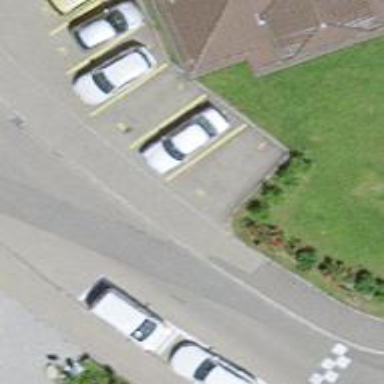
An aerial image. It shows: Parking area with surface.